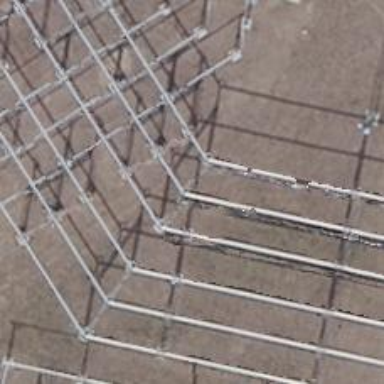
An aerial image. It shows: Power line with 3 cables. The line type is busbar.